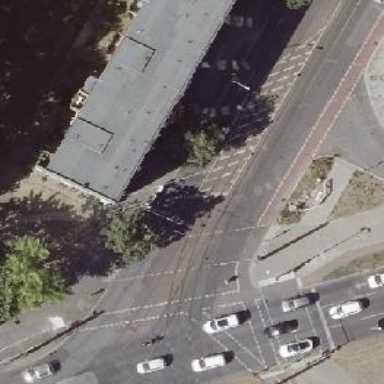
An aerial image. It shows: Tram crossing on the railway.